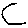
Label: moon